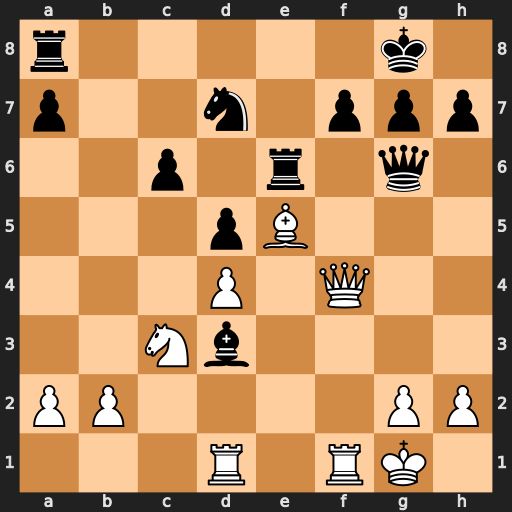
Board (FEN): r5k1/p2n1ppp/2p1r1q1/3pB3/3P1Q2/2Nb4/PP4PP/3R1RK1
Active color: w
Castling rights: -
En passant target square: -
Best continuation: Rxd3 f6 Rg3